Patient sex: M
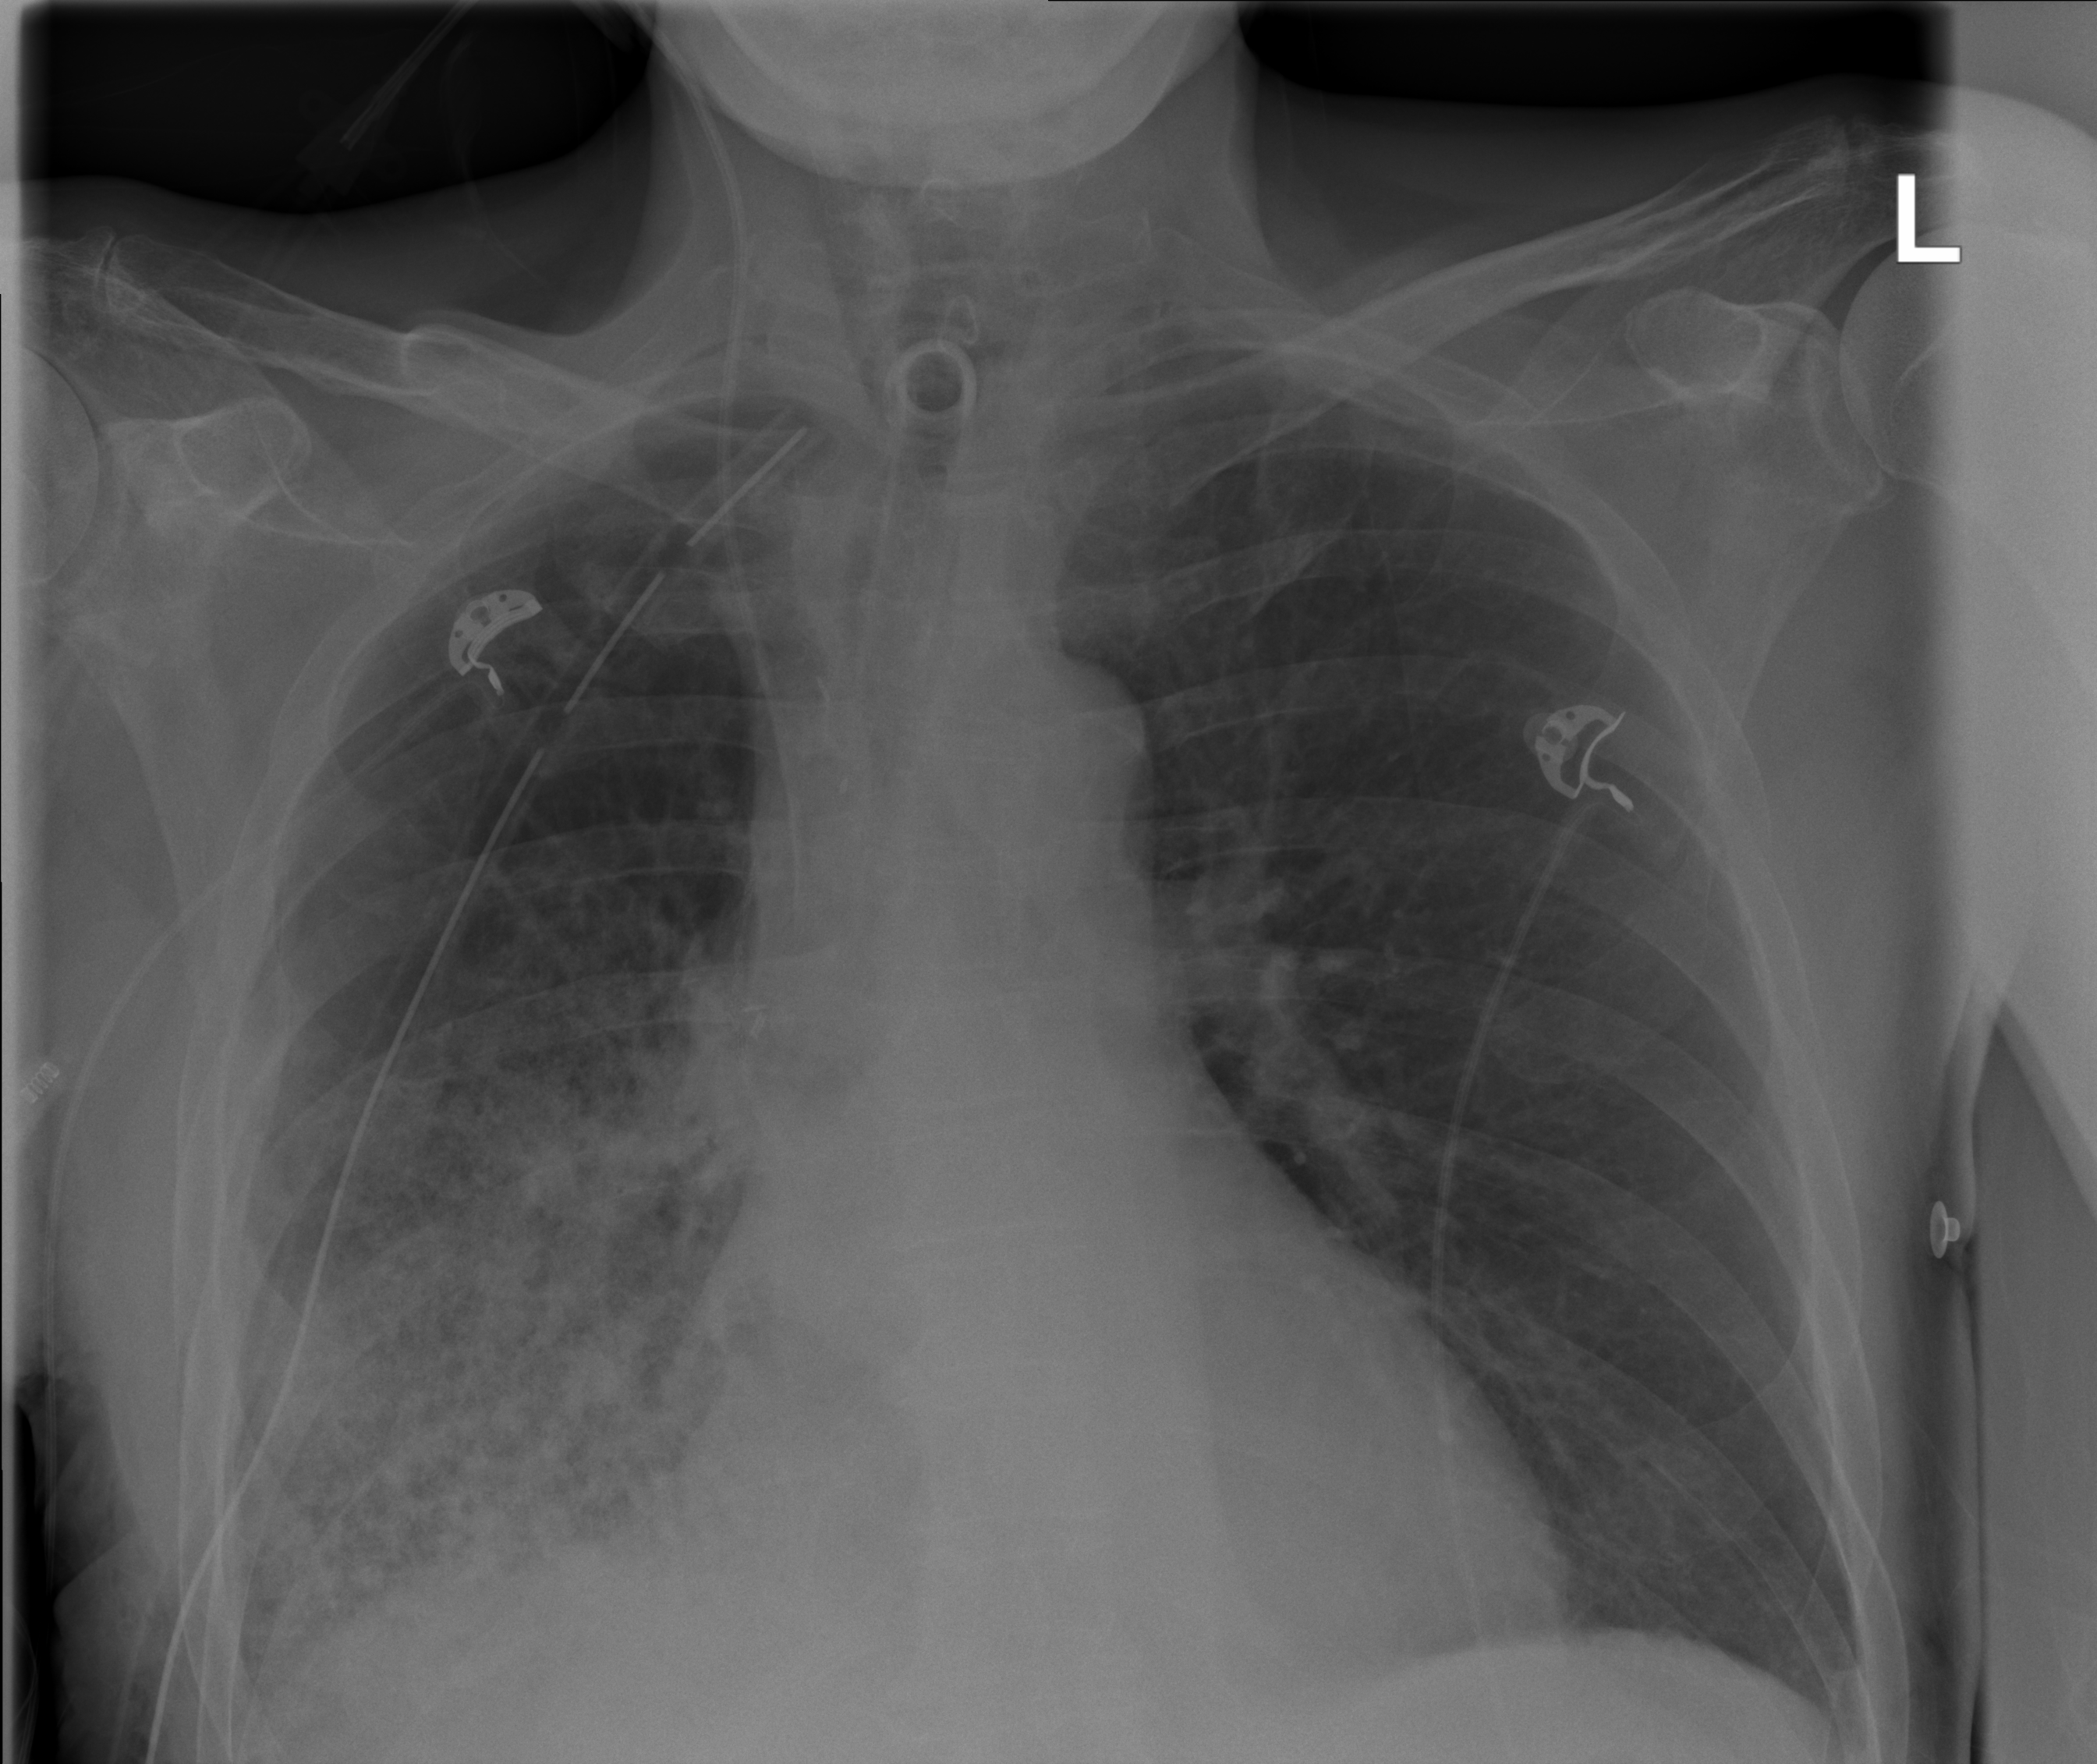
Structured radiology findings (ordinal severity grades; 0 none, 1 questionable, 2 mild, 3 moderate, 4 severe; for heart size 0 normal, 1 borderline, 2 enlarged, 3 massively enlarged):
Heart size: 0
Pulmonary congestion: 0
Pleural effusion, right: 0
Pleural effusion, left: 0
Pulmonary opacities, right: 3
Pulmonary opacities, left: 0
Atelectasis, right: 2
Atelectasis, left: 0